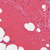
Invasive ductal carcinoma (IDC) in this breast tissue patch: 0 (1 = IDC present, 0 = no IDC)